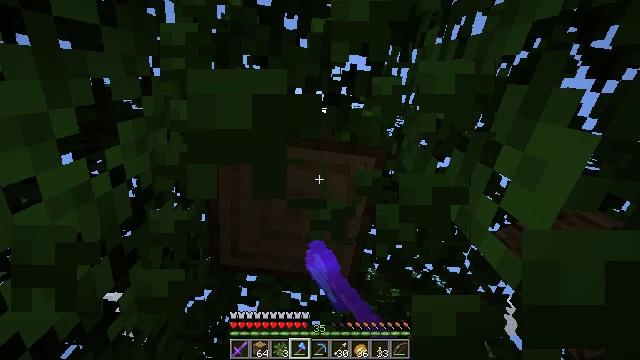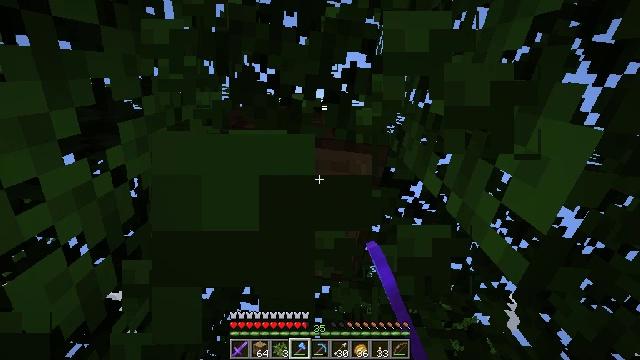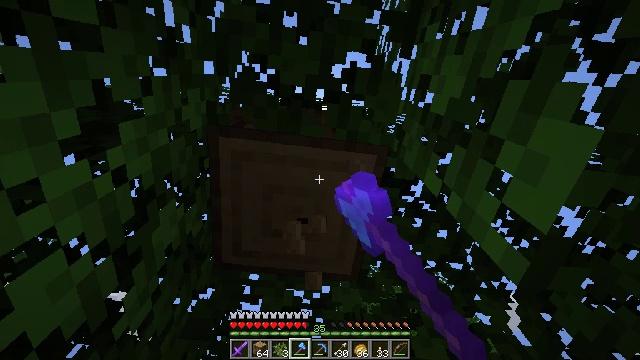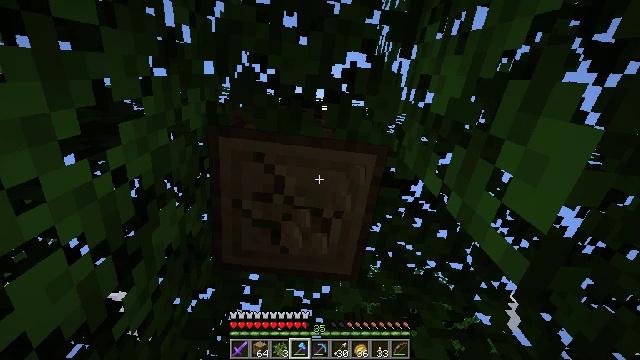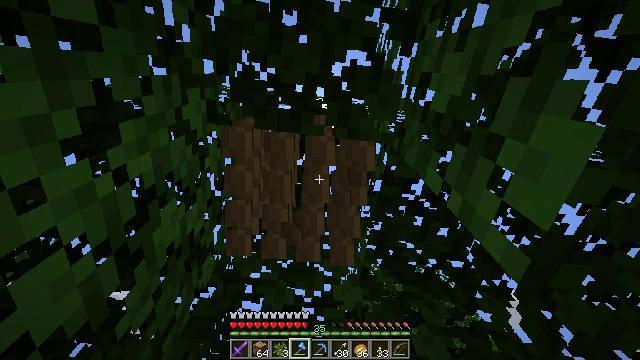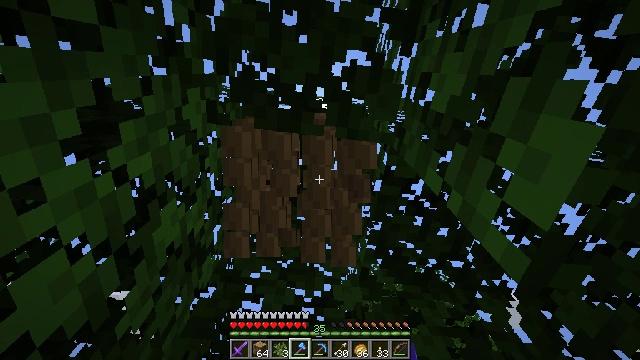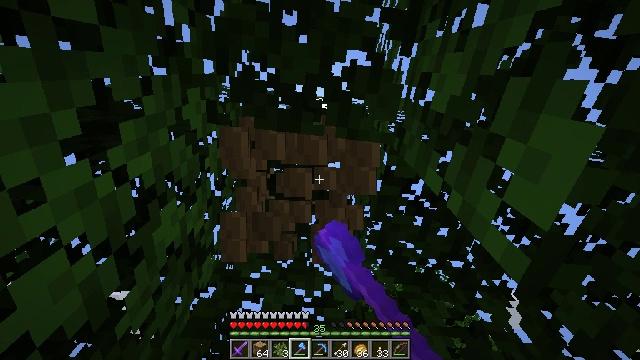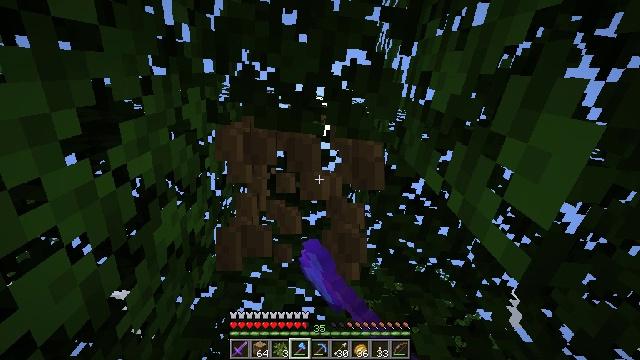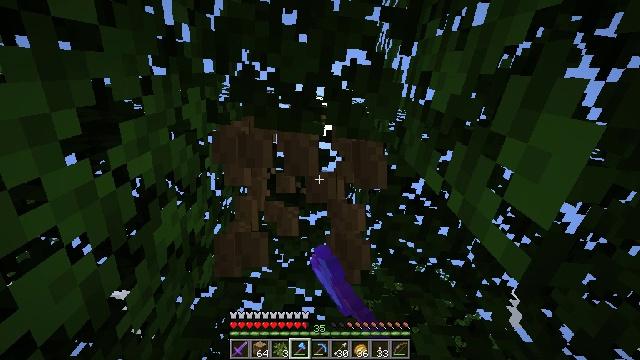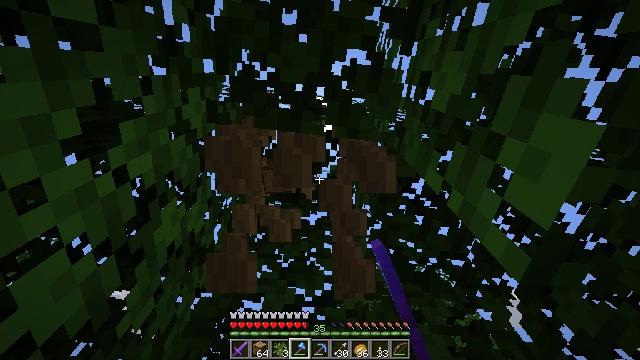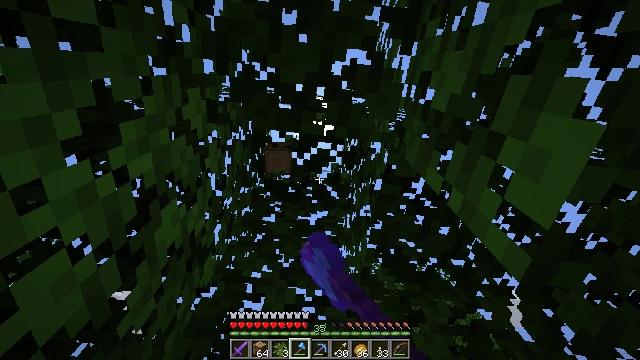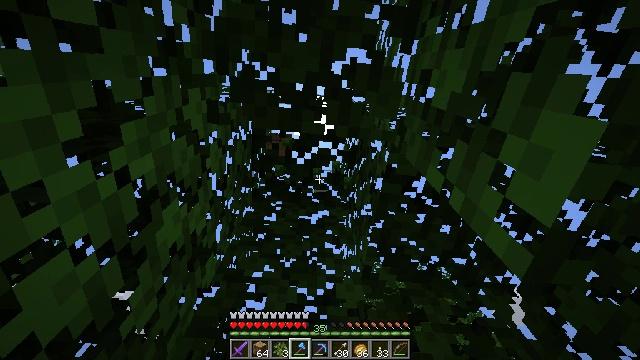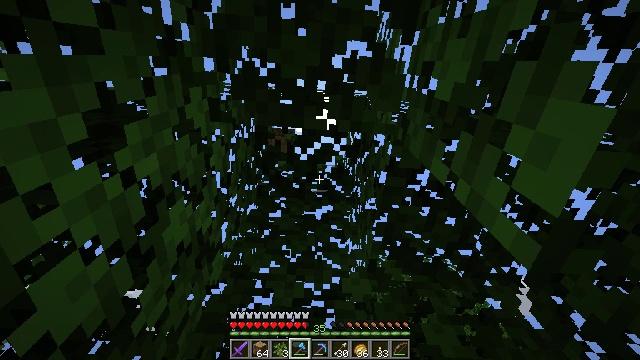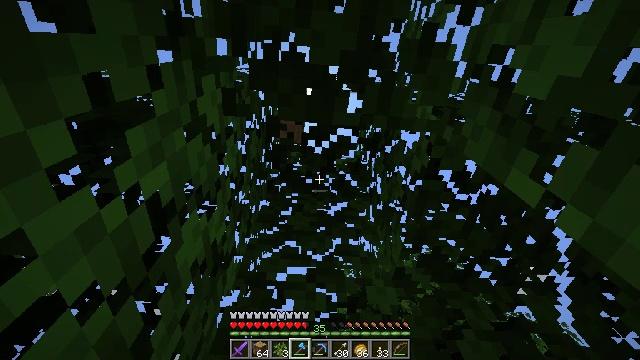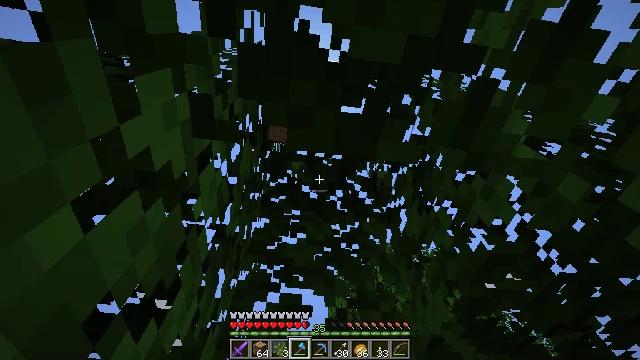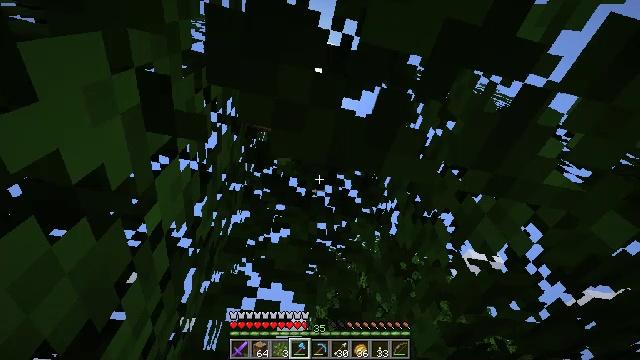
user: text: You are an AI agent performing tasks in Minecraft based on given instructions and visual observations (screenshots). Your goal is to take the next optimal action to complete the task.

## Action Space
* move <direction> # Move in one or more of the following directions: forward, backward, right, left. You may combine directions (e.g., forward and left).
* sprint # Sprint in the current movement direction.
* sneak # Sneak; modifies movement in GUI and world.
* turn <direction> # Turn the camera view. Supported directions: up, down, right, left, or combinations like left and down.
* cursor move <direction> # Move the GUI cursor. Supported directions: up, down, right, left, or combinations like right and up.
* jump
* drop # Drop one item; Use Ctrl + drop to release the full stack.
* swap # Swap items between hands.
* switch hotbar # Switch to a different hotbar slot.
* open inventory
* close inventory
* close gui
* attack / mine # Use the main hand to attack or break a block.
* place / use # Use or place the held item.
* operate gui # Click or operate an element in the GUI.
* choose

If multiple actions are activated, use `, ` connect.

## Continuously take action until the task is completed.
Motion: motion action
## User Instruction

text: Gather oak logs from trees.
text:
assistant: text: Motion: attack / mine
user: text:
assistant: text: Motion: attack / mine
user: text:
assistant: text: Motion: attack / mine
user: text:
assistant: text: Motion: attack / mine
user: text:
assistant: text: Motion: attack / mine
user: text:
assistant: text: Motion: attack / mine
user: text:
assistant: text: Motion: attack / mine
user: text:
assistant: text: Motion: attack / mine
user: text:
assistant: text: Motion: attack / mine
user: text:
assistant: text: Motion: attack / mine
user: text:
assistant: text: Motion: no_op
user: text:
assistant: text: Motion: move left, turn left and down
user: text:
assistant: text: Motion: move forward and move left, turn down, jump
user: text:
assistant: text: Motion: move forward and move left, turn right and down, jump
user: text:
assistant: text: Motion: move forward and move left, turn right and down, jump
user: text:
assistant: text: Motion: move forward and move left, turn right and down, jump
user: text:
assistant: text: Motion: move forward and move left, turn right and down, jump
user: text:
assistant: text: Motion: move forward and move left, turn right
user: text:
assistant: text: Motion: move forward and move left, turn right and down
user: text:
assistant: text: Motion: move forward and move left, turn right and down
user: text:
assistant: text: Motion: move forward and move left, turn right and down
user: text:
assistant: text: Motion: turn right and down
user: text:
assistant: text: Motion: turn right and down
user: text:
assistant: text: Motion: turn right and down
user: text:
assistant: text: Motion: turn right and down
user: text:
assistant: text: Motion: turn right and down
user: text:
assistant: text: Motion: turn right and down
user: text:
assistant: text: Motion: turn down
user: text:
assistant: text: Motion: turn down
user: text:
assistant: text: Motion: turn down